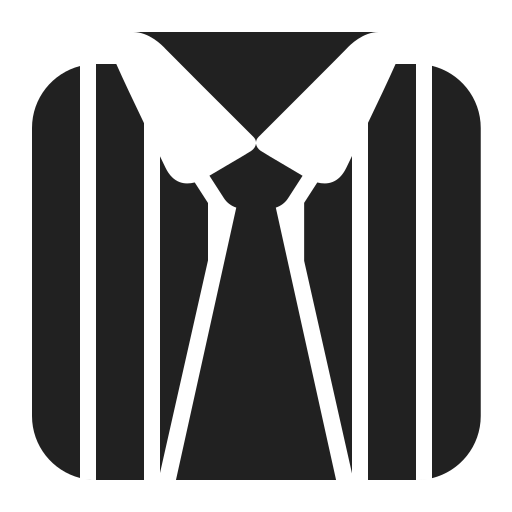
necktie high contrast